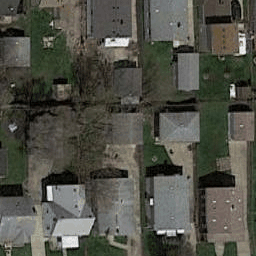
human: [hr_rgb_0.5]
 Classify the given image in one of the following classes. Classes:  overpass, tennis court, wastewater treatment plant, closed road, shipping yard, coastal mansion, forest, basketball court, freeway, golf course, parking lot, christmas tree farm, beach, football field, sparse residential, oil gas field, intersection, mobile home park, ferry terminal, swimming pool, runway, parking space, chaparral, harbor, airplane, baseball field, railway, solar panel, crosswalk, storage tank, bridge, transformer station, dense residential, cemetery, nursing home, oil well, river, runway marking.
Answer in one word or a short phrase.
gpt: dense residential